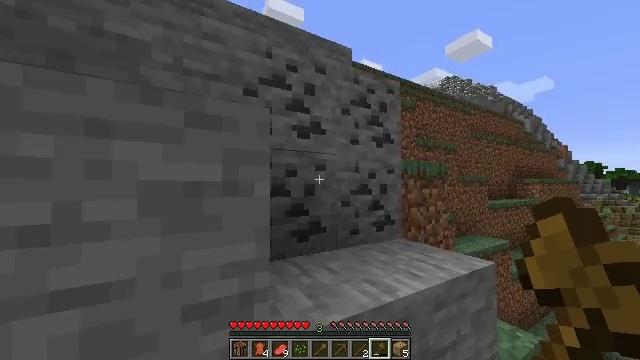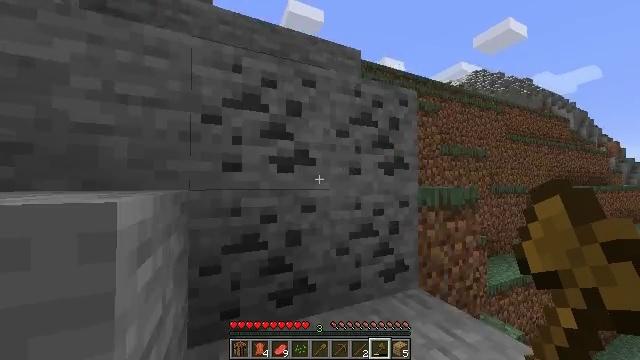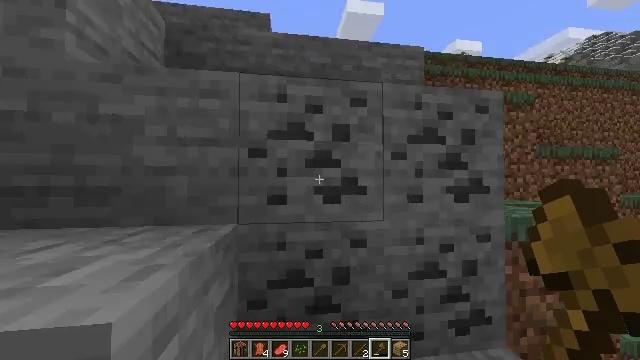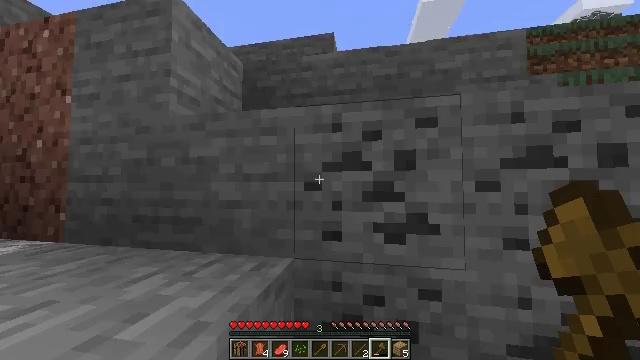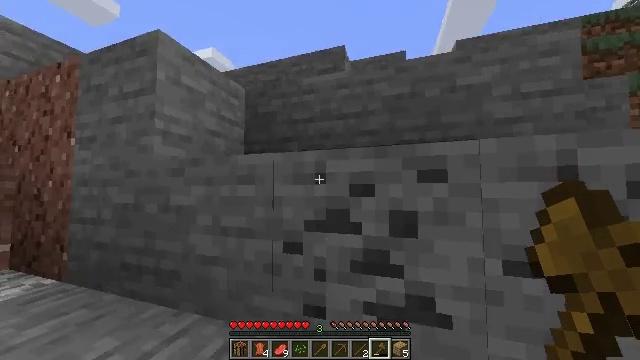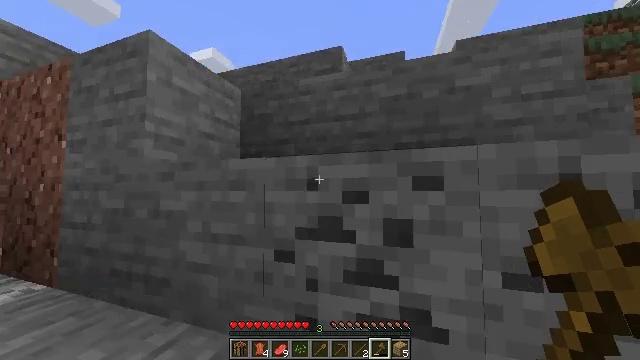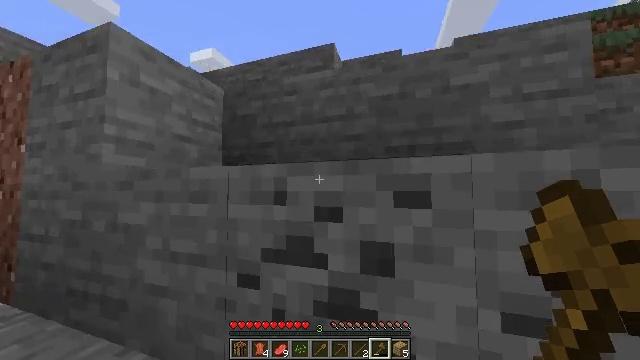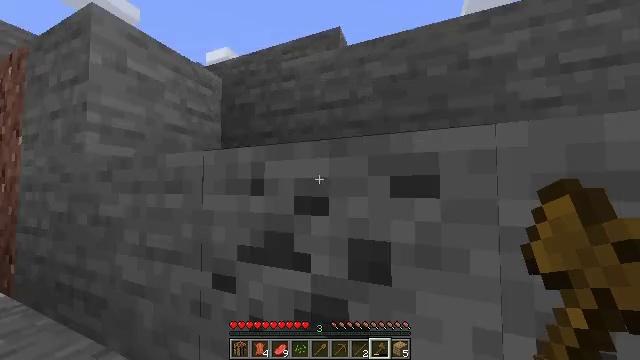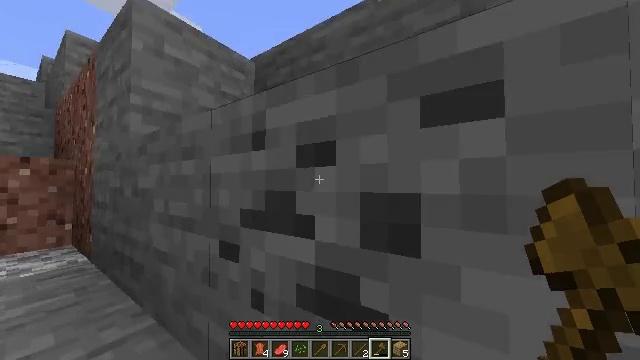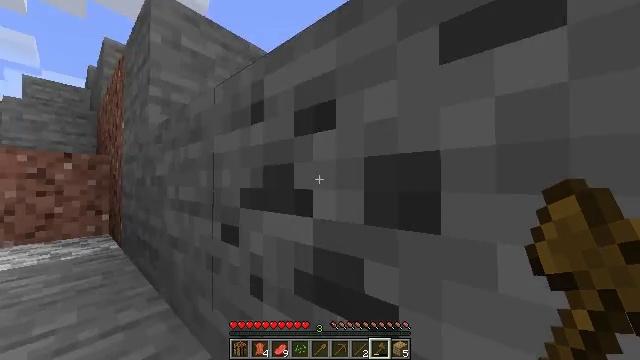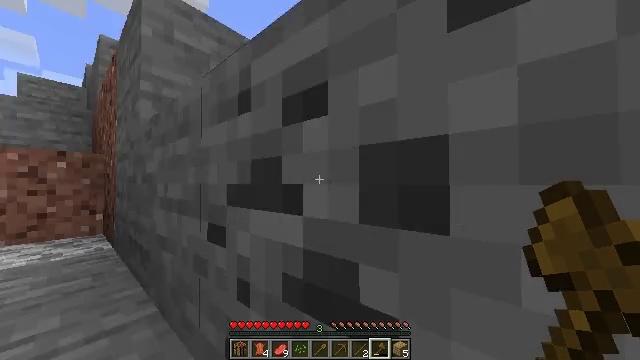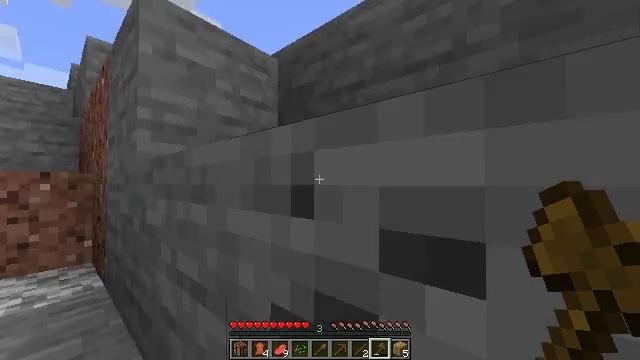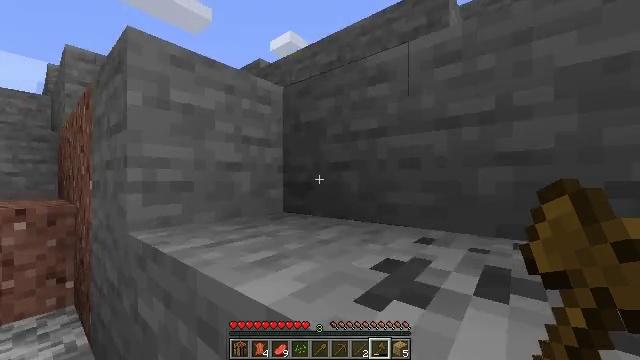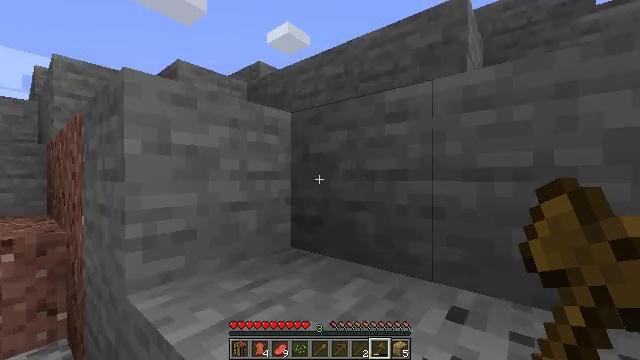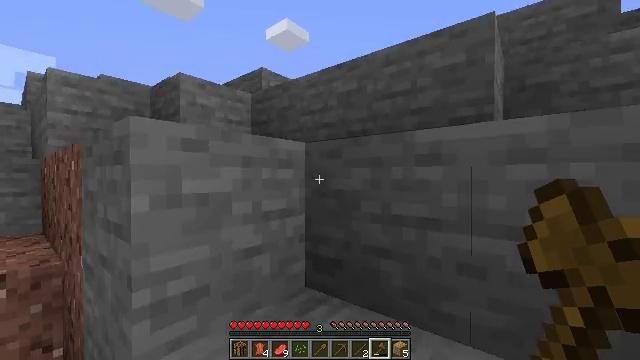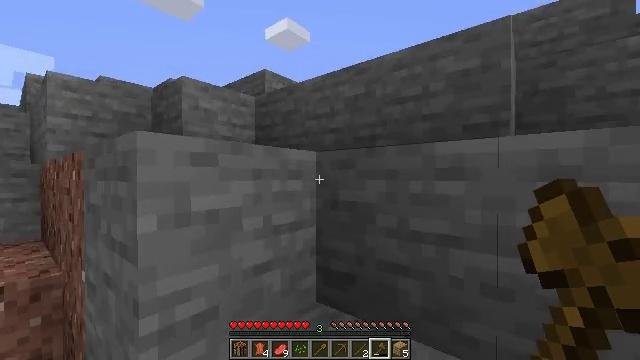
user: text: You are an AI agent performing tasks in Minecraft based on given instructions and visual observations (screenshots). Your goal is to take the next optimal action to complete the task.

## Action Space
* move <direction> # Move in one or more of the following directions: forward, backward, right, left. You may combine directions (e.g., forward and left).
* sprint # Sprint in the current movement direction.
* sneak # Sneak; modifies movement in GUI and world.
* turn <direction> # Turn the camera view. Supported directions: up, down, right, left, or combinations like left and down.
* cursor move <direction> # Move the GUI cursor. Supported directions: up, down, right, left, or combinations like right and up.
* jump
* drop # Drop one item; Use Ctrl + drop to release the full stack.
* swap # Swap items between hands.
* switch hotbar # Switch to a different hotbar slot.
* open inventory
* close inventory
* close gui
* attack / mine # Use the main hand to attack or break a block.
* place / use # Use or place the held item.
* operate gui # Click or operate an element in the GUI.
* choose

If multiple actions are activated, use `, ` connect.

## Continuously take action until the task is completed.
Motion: motion action
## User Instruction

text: Mine stone underground.
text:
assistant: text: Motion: move forward and move right, sprint, turn left, jump
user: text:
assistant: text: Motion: move forward, sprint, turn left, jump
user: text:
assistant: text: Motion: move forward and move left, sprint, turn left and up, jump
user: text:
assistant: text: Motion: move forward and move left, sprint, turn left, jump
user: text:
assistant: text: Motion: move forward and move left, sprint, jump
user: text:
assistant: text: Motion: move forward and move left, sprint, jump
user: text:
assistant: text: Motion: move forward, sprint, turn left, jump
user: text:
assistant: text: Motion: move forward and move left, sprint, turn left, jump
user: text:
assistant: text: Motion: move forward and move left, sprint, turn left, jump
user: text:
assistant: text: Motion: move forward and move left, sprint, jump
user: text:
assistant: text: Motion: move forward and move left, sprint, jump
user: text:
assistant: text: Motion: move forward and move left, sprint, jump
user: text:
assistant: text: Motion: move forward and move left, sprint, jump
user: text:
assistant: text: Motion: move forward and move left, sprint, jump
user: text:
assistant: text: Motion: move forward and move left, sprint, jump
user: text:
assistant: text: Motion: sprint
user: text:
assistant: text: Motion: no_op
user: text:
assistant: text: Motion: turn left, switch to hotbar 1
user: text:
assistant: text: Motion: turn left and down, switch to hotbar 1
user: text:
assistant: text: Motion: turn left and down, switch to hotbar 1
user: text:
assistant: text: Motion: turn left, switch to hotbar 1
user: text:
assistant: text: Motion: switch to hotbar 1
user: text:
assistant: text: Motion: switch to hotbar 1
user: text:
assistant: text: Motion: no_op
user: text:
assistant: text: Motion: turn right
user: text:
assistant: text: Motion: move left, turn right and down
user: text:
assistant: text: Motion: move forward and move left, turn right
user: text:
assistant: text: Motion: move forward and move left, turn right
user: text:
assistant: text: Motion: move left, turn right and down
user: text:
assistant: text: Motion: turn right and down